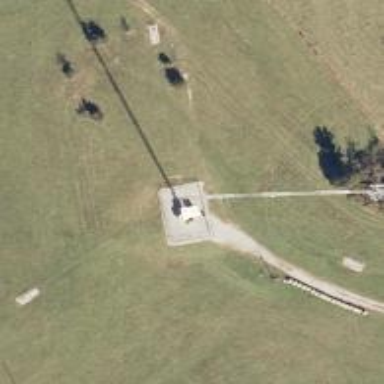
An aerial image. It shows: Man-made mast used for communication purposes.